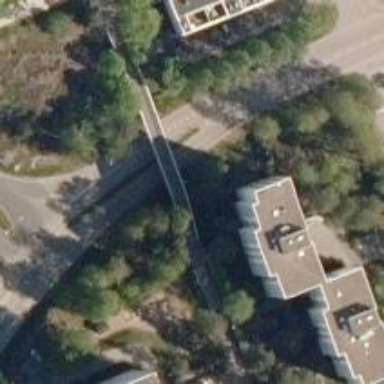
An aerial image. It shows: Asphalt cycleway.